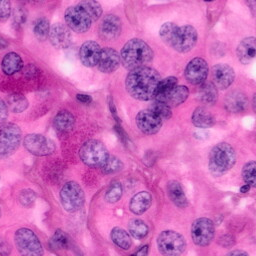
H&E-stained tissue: Pancreatic